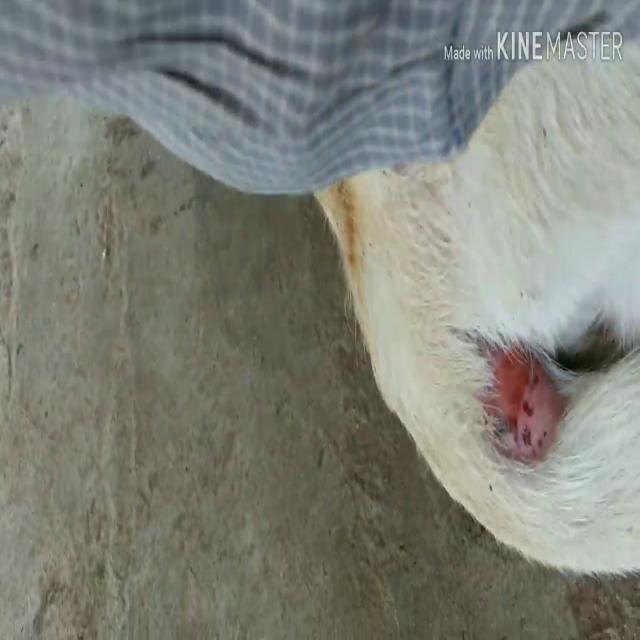
Canine dermatitis — inflammation of the skin presenting with erythema, pruritus, papules, and excoriation. May be allergic, contact, or atopic in origin.